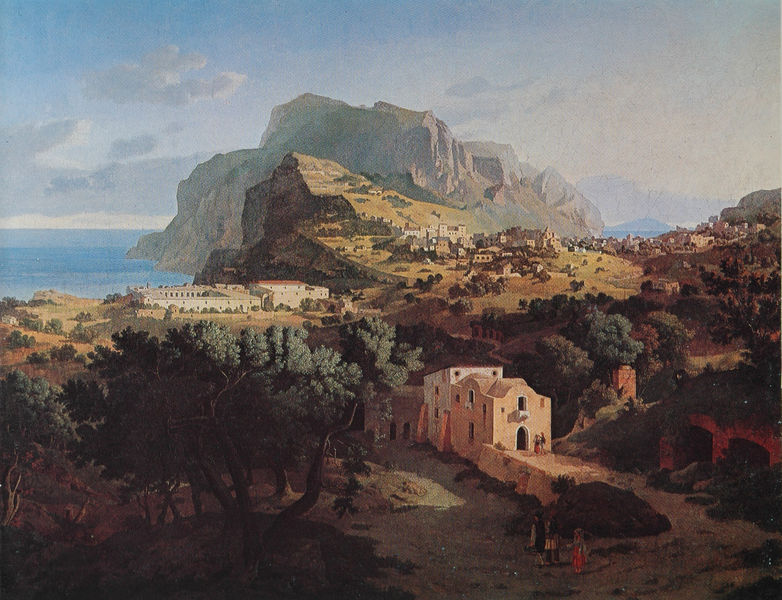
Titel: "Innere Ansicht der Insel Capri" (Anacapri)
Künstler: Leo von Klenze
Standort: München
Institution: Städtische Galerie im Lenbachhaus
Schlagwörter: baum, berg, blau, blätter, dunkel, felsen, gemälde, himmel, laub, mann, meer, schatten, wasser, weiß, wolken, bäume, frauen, gelb, grün, landschaft, menschen, ocker, sand, see, stadt, ufer, äste, braun, bunt, frau, grau, hell, hintergrund, licht, männer, orange, schwarz, straße, vordergrund, anlage, ausblick, dach, gebäude, gras, haus, rot, tiere, weg, wiese, wolke, beige, leute, architektur, historie, mensch, stein, öl, ast, feld, felder, ferne, gräser, horizont, häuser, hügel, natur, brücke, busch, büsche, hütte, kirche, pfad, sommertag, sonne, wege, wiesen, insel, land, familie, kind, personen, blatt, renaissance, rosa, tal, wald, anhöhe, bauern, turm, hellblau, küste, ruhig, bogen, fassade, italien, süden, trocken, berge, berghang, fels, gebirge, hang, hitze, klippen, wüste, dorf, lila, steil, oliv, figuren, hafen, romantik, querformat, fein, steppe, tor, bucht, ozean, steilküste, ortschaft, stadtansicht, bögen, bergdorf, keller, ruine, burg, höhe, kloster, detailliert, festung, abbruch, lichtung, eisberg, felsig, höhlen, leinwand, darstellung, sonnig, landzunge, landschaftsbild, putz, zeus, olymp, wanderer, griechisch, mittelalter, griechenland, ansiedlung, kiefern, siedlung, pinien, plateau, pinie, spaziergänger, mediterran, felsenküste, mittelmeer, rottmann, olivenbaum, europa, kaserne, südländisch, forst, südlich, weitblick, ansteigend, bevölkerung, bewohner, südeuropa, olivenbäume, felsmassiv, blaues meer, carl rottmann, dunkler vordergrund, karl rottmann, kastel, meerlage, pinienwald, stadt4wiese, veroutz, äquedukt, arakadien